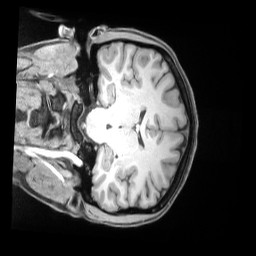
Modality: T1w
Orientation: coronal
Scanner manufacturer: siemens
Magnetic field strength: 3 T
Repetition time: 2.53 s
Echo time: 0.00169 s